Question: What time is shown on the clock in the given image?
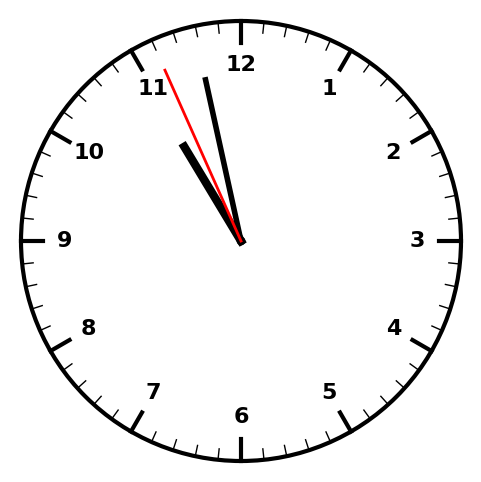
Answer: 10:57:56